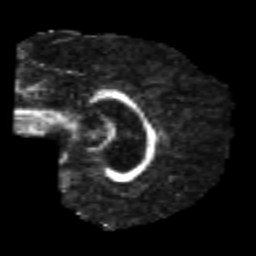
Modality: FA
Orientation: sagittal
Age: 21
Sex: male
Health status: healthy
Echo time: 0.074 s